Field crop: maize
Growth stage: 1
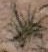
Species: salsola